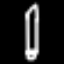
Label: pencil